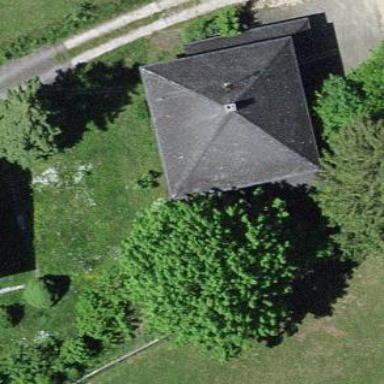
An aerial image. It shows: Building designated as scout hut.